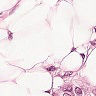
Metastatic tissue present: yes